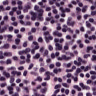
Metastatic tissue present: no